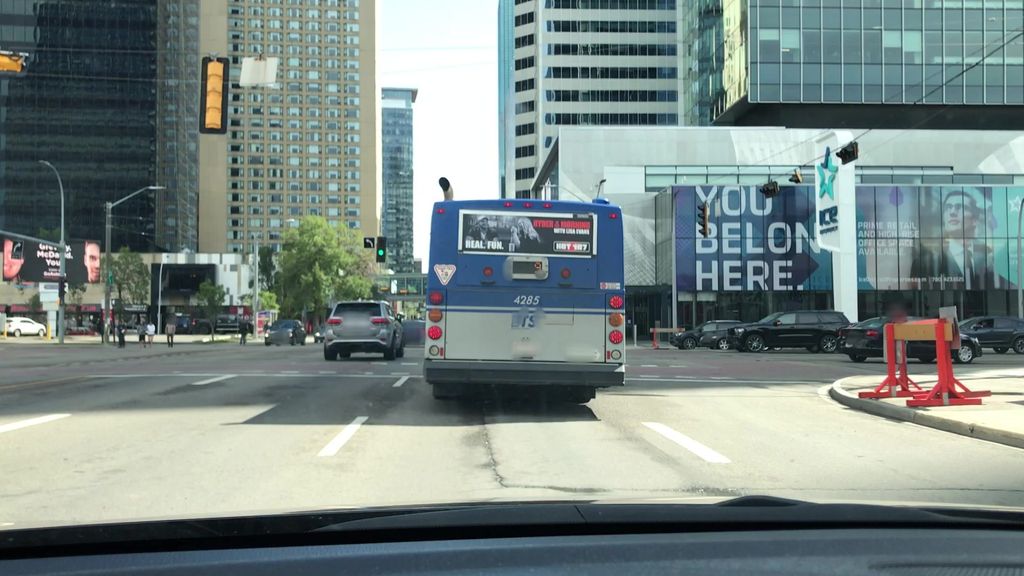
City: edmonton